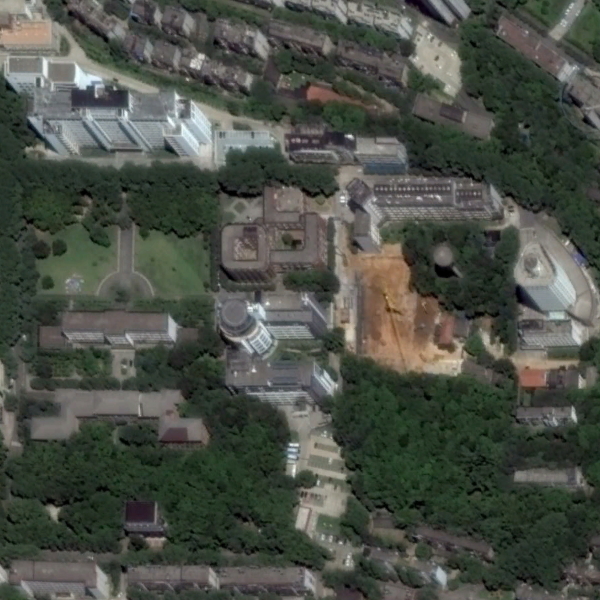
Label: School